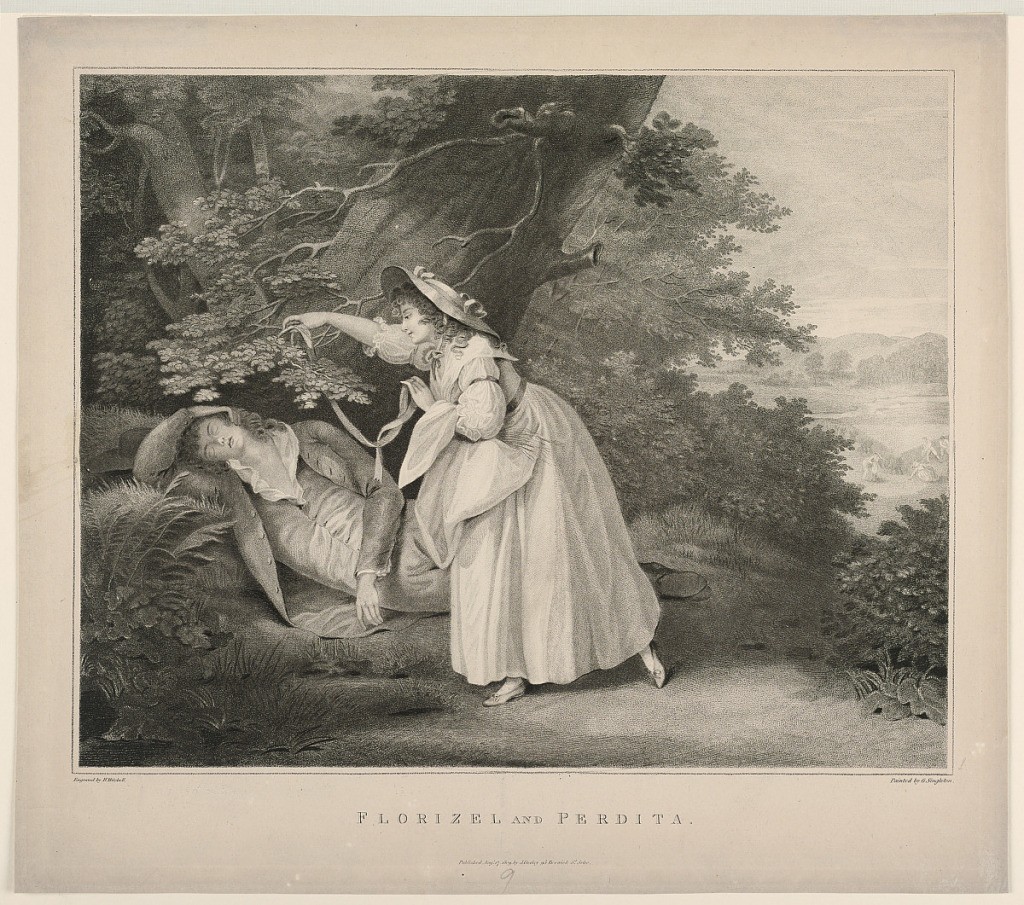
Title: Florizel and Perdita
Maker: H. Mitchell
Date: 1809
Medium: Stipple engraving on paper
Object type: Print
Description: Florizel is discovered by Perdita asleep under a tree. Other figures gather wehat in the distance.